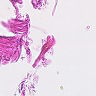
Metastatic tissue present: no